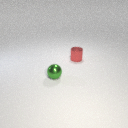
small green metal sphere in front of small red metal cylinder